Question: Here is an image which shows how I connected the led with the pins:

The led is on every time. I am trying to turn off it with this code but it didn't work. Does anyone have an idea why is it still lighted?
'''
from gpiozero import LED
led = LED(18)
led.off()
'''
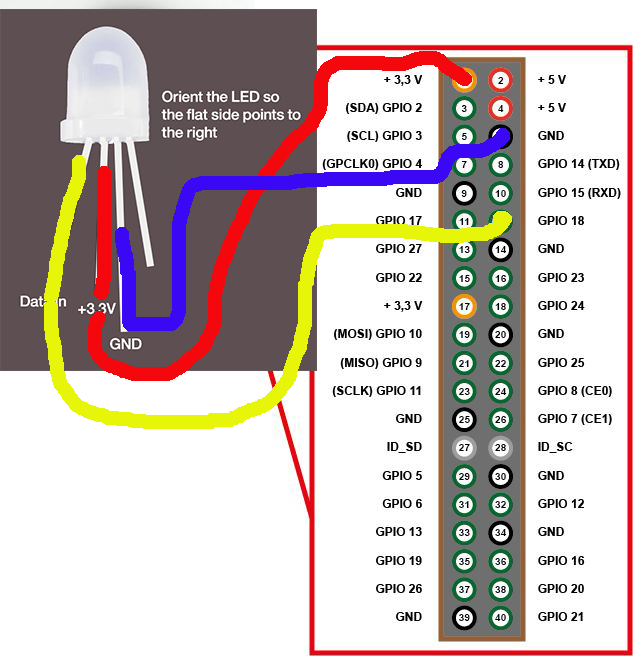
Answer: This appears to be an RGB LED. It will have a common cathode (or anode) and three remaining leads for red, green and blue. You appear to have connected power to one of those leads, which will cause it to light (in one color). Assuming the GPIO 18 lead is off at initialization, turning it off will have no effect. I suggest you check that you have the right wiring diagram.